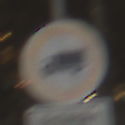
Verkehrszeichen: VerbotFuerKraftfahrzeugeUeberDreiKommaFuenfTonnen
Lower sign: PersonengruppenFrei1
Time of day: Night
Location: Outdoor (Urban)
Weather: Clear
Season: NotSpecified
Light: Artificial